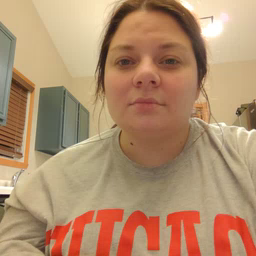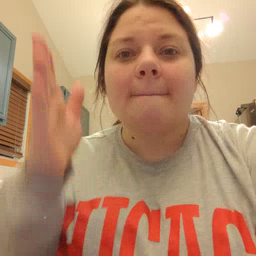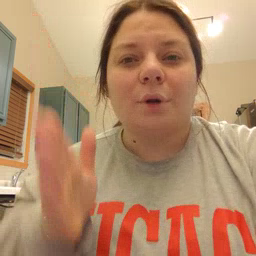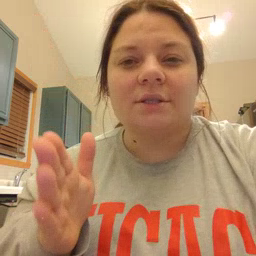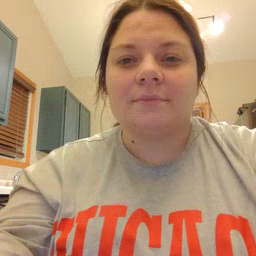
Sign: person